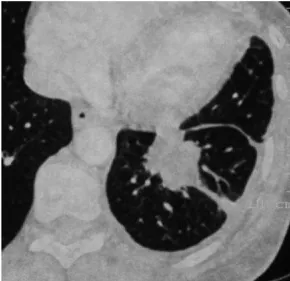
Stable disease after maintenance treatment with Racotumomab and pemetrexed. (A,C) Computed tomography in March 2010 before treatment.
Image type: radiology (ct)